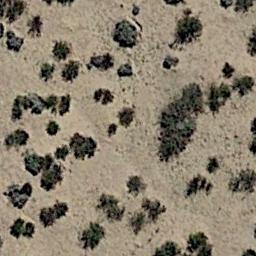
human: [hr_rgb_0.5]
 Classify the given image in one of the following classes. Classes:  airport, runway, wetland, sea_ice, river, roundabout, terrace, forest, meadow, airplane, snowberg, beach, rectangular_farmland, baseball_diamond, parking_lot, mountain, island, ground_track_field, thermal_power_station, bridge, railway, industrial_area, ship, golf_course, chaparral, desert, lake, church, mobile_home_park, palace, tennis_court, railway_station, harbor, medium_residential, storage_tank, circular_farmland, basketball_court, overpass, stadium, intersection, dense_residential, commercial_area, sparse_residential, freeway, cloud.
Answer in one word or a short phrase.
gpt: chaparral